Interaction volume radius: 5 \u00c5
Interaction volume height: 25 \u00c5
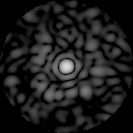
Disorder parameter: 0.8641